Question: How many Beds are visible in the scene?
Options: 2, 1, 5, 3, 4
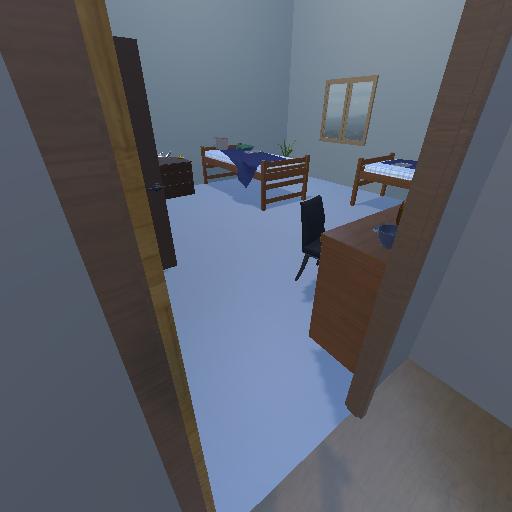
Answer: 2